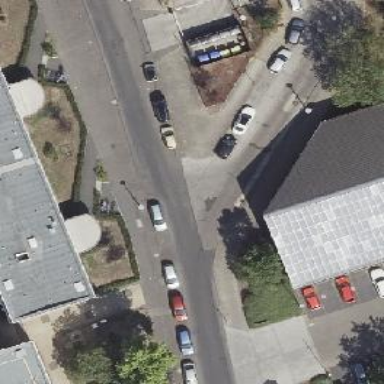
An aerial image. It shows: Residential road with asphalt surface. There are sidewalks on both sides. Parallel on-street parking is available on the left lane. The sidewalk on the right has asphalt surface.